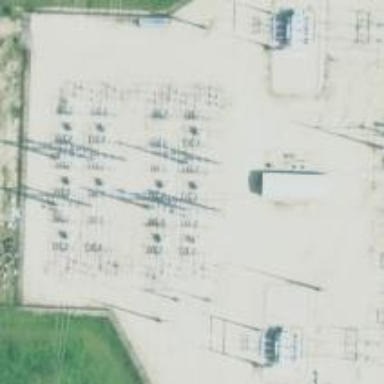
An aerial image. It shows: Switch used for power control.